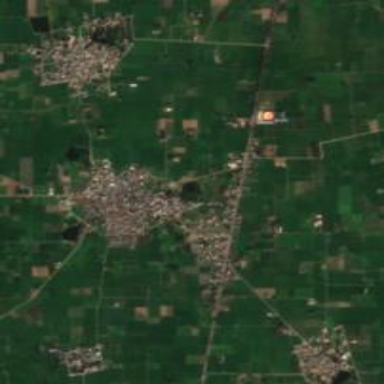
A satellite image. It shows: Village.